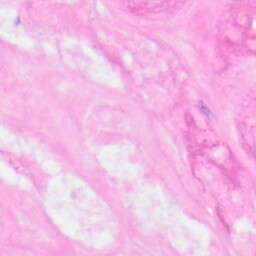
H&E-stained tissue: Kidney